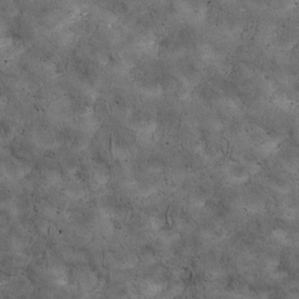
Label: non_frost